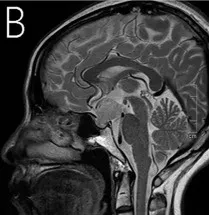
Preoperative MRI (A-C) revealed a 1.94x1.91x2.16-cm well-defined mass located in the sellar and suprasellar regions. And slightly hyperintense on T2WI.
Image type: radiology (mri)